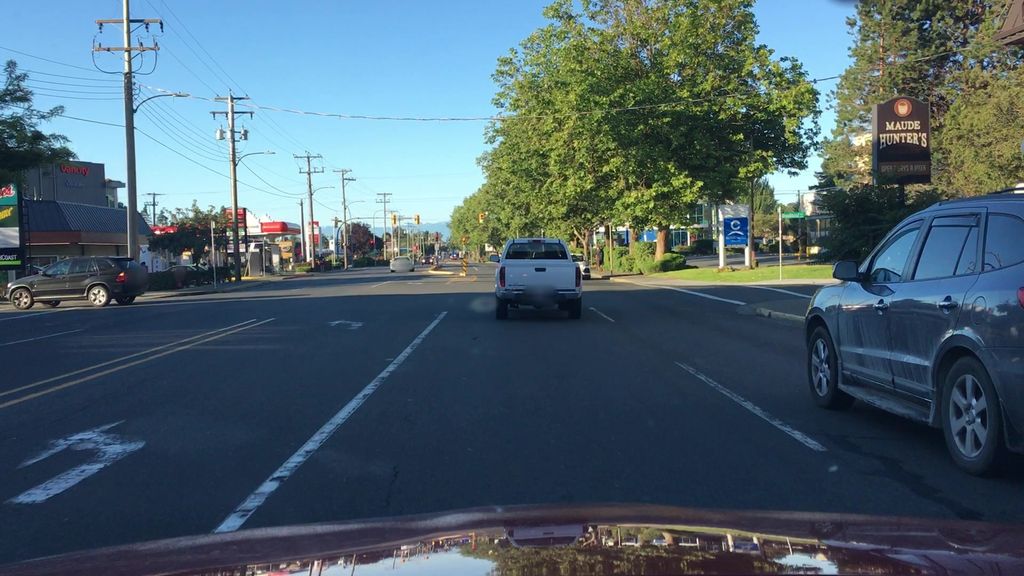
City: victoria